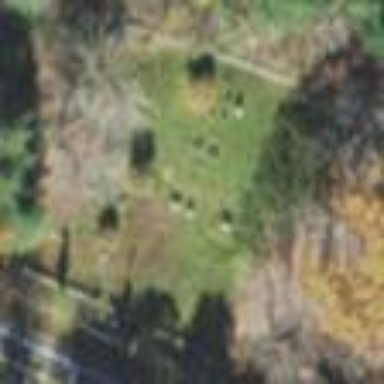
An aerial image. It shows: Cemetery that holds historical significance.